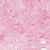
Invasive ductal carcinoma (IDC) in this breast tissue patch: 0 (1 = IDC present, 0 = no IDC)